Current action and preconditions to check: path_clear

Your task: For each precondition in the list above, predict whether it will hold at this action.

Consider the current scene as observed from the mobile robot's camera, and analyze the predicted future states of all dynamic agents (e.g., people, animals, vehicles, or any moving entities) within the NEXT SECOND.

IMPORTANT: Only answer "very likely" if you are absolutely certain—based on strong, clear evidence—that a dynamic agent will violate the precondition in the predicted future state. Do NOT answer "very likely" for unlikely, ambiguous, or low-probability risks.

Ask yourself for each precondition: Is there a high probability, with clear and convincing evidence, that the predicted future states of any dynamic agent will interfere with the predicted future state of the currently executing action within the NEXT SECOND, causing that precondition to fail?

Assess the risk level based on these predictions. Use "likely" or "very likely" if motions create a clear risk of interference.

Use "neutral" or "improbable" if agents are nearby but their predicted paths are clearly diverging or non-conflicting.

Failure Risk Categories: "very improbable", "improbable", "neutral", "likely", "very likely"

Answer Format: Output ONLY the probability_of_failure value from these categories: "very improbable", "improbable", "neutral", "likely", "very likely"

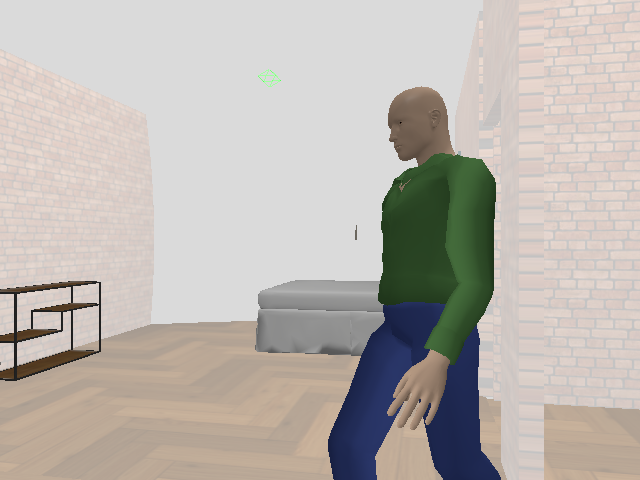

Answer: very likely